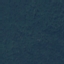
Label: Forest